RGB frame:
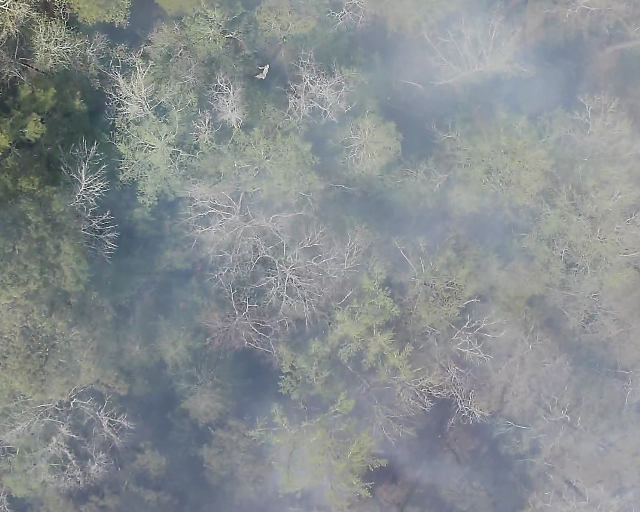
Thermal frame:
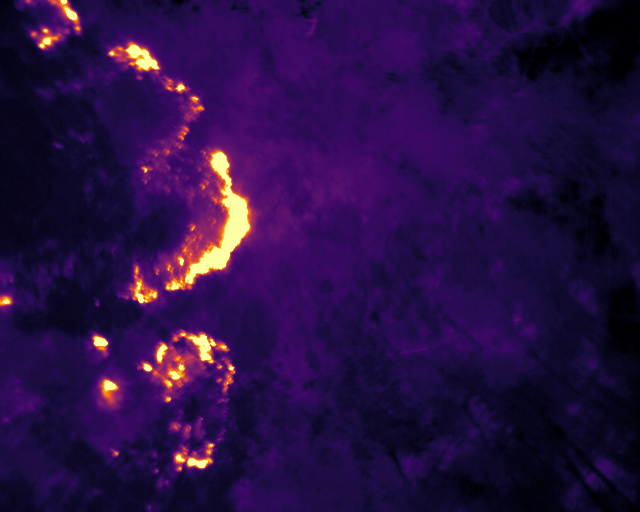
Captured: 2026-02-26 03:44:33
Pixels at or above 80 °C: 2100 (fraction of frame: 0.006409)